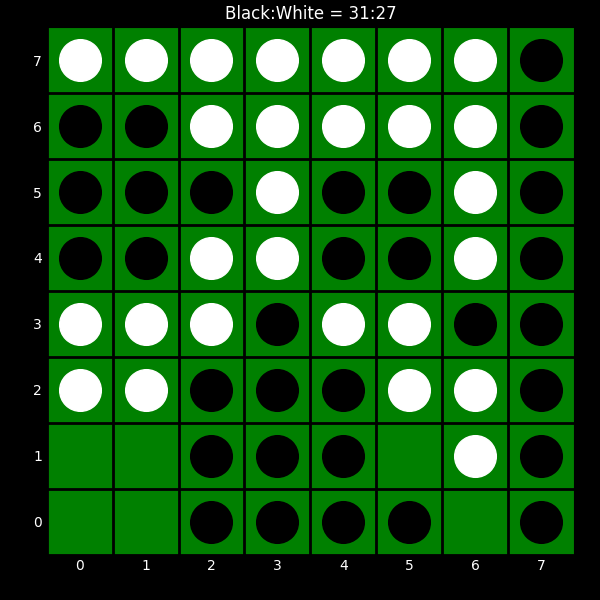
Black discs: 31
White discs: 27